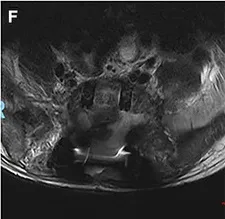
Sagittal and cross-sectional MRI images at the postoperative month 1 (E,F). CT, computed tomography; MRI, magnetic resonance imaging.
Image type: radiology (mri)